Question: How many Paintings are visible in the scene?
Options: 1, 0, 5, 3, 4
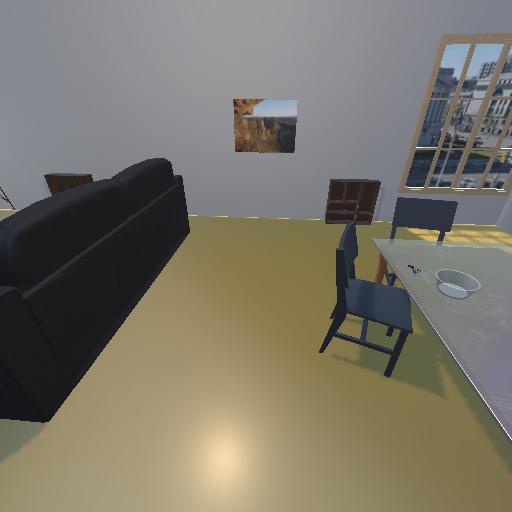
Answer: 1